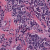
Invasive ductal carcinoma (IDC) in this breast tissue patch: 1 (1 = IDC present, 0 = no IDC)